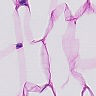
Metastatic tissue present: no